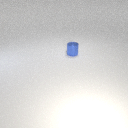
small blue metal cylinder